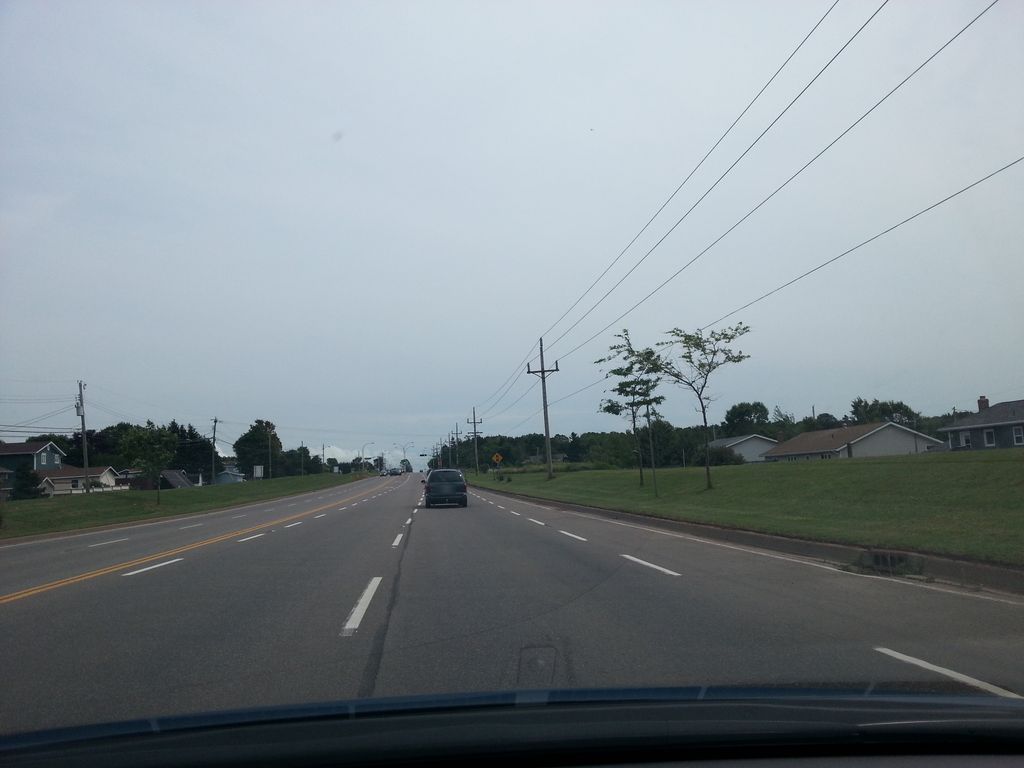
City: charlottetown